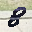
Label: 8